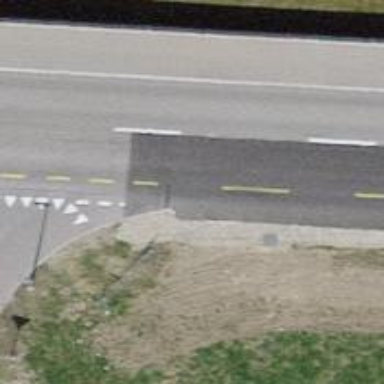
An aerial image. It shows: Primary highway with asphalt surface. There is cycle track on the left side.